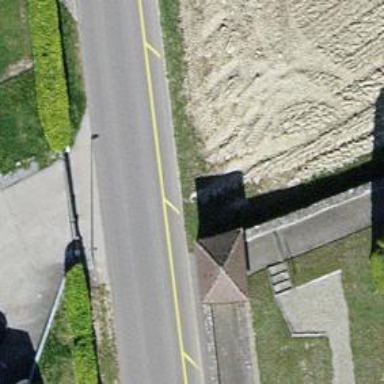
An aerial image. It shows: Driveway.